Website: home-depot
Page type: delivery-shipping
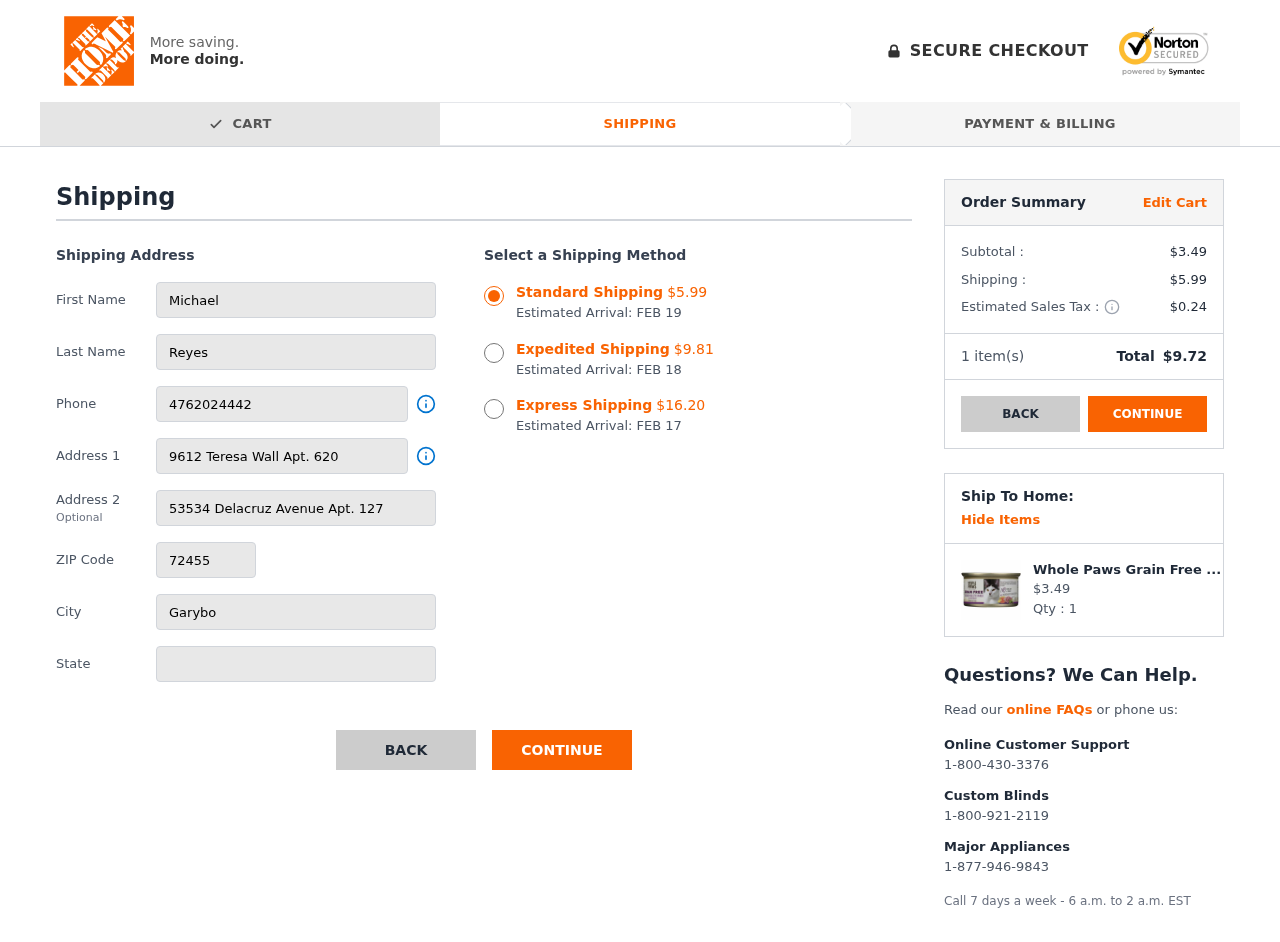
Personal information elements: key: PII_CITY
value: Garyborough
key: PII_FIRSTNAME
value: Michael
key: PII_LASTNAME
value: Reyes
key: PII_PHONE
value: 4762024442
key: PII_POSTCODE
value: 72455
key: PII_STATE
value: Virginia
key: PII_STREET
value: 9612 Teresa Wall Apt. 620
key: PII_STREET2
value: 53534 Delacruz Avenue Apt. 127
Product elements: key: PRODUCT1_NAME
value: Whole Paws Grain Free Chicken & Giblets Dinner with Vegetables, 3 oz, 3 oz
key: PRODUCT1_PRICE
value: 3.49
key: PRODUCT1_QUANTITY
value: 1
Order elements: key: ORDER_SHIPPING_COST_STANDARD
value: $5.99
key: ORDER_DELIVERY_DATE
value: FEB 19
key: ORDER_SHIPPING_COST_EXPEDITED
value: $9.81
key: ORDER_DELIVERY_DATE_EXPEDITED
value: FEB 18
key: ORDER_SHIPPING_COST_EXPRESS
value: $16.20
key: ORDER_DELIVERY_DATE_EXPRESS
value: FEB 17
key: ORDER_SUBTOTAL
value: $3.49
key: ORDER_SHIPPING_COST
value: $5.99
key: ORDER_TAX
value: $0.24
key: ORDER_NUM_ITEMS
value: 1
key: ORDER_TOTAL
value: $9.72